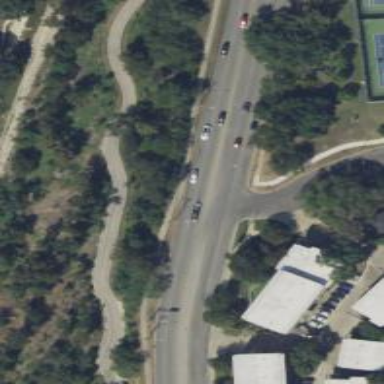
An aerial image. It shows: Asphalt road with primary designation. There is sidewalk on the left side.